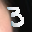
Label: 3